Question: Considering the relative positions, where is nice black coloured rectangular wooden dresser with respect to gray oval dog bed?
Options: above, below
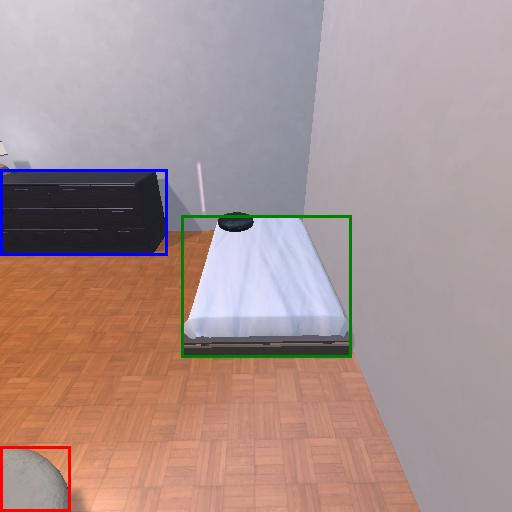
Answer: above